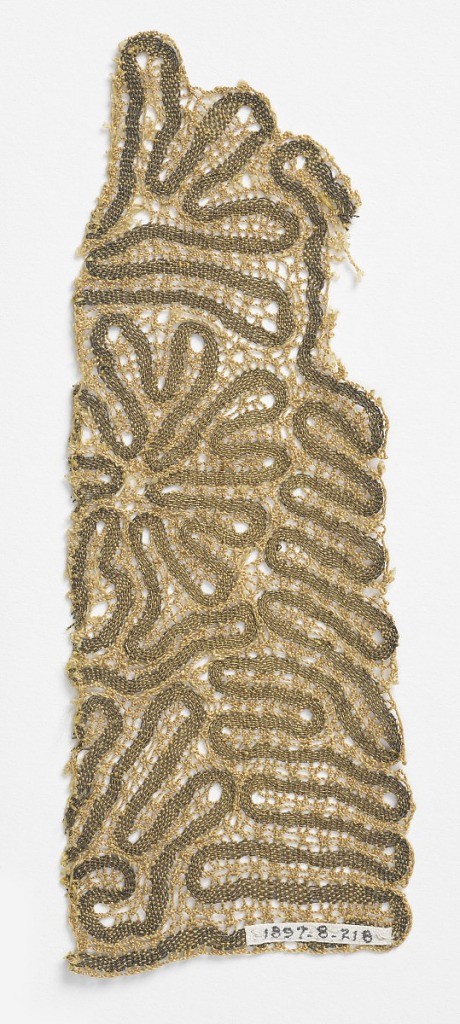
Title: Fragment
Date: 17th century
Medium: metallic, silk Technique: bobbin lace
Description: Wavy, ribbon-like design in gold colored metallic thread and silk.